Field crop: maize
Growth stage: 2
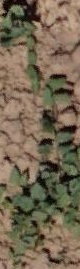
Species: convolvulus